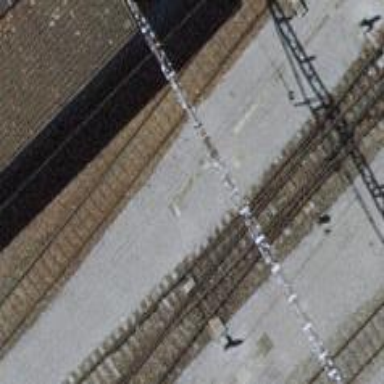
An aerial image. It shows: Railway switch.